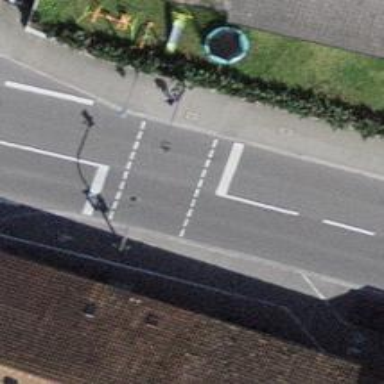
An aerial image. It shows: Pedestrian crossing equipped with traffic signals.